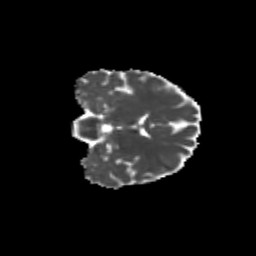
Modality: MD
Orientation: coronal
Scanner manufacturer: siemens
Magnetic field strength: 3 T
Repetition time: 9.2 s
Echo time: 0.084 s